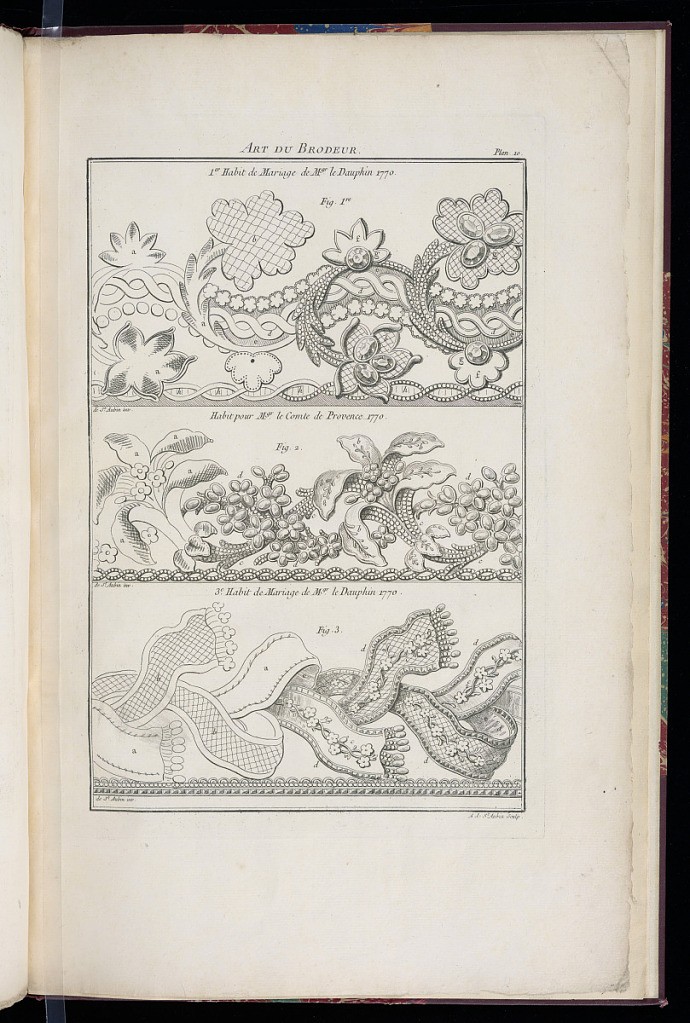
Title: ART DU BRODEUR
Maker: Charles-Germain de Saint-Aubin, French, 1721–1786
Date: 1770
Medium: Etching and engraving on laid paper
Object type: Print
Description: The tenth plate from a series of ten illustrating the tools and art of embroidery. Three details from embroidered friezes for garments worn by the Dauphin for his wedding in 1760 and by the Comte de Provence.  The designs feature beads, flowers, and foliage on a plain background within a double-lined border. Each design is labeled and numbered with details labeled with letters. The designs are shown in varying degrees of completion. Each design is signed.  The numbers and letters are referred to in the accompanying text, which is not included in this album. The plate is titled, signed, and numbered.